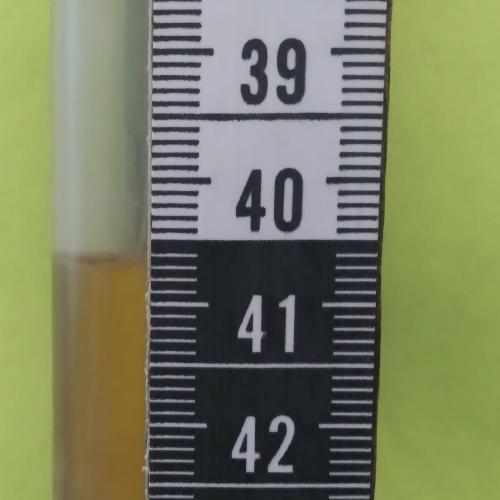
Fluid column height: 40.7 cm